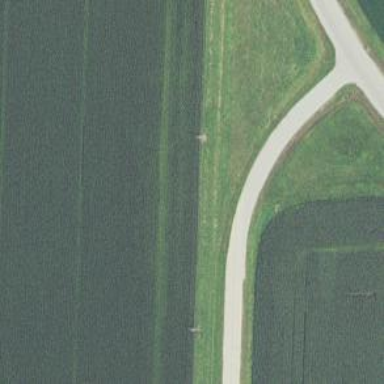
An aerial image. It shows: Unclassified road.